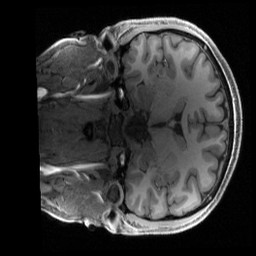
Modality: T1w
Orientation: coronal
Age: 26
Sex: male
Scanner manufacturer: siemens
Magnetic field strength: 3 T
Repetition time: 2.4 s
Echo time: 0.00222 s